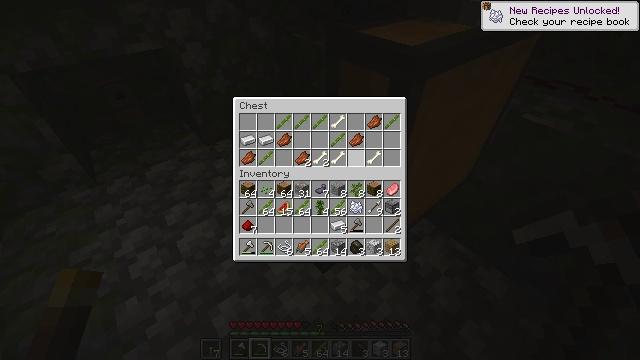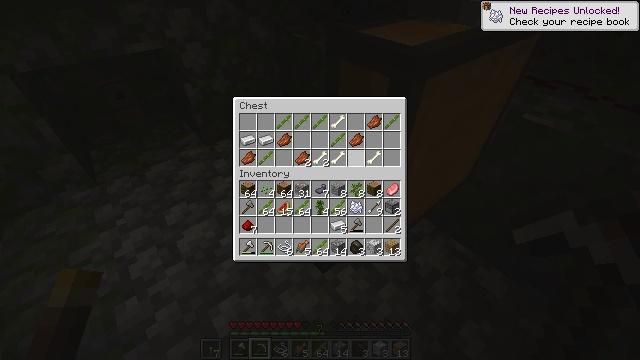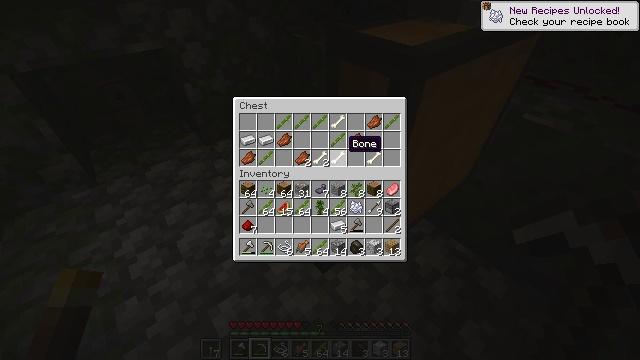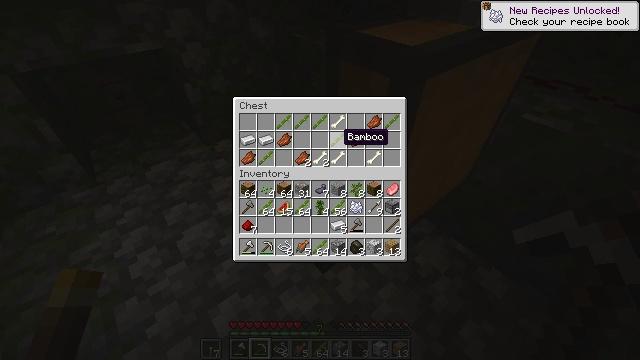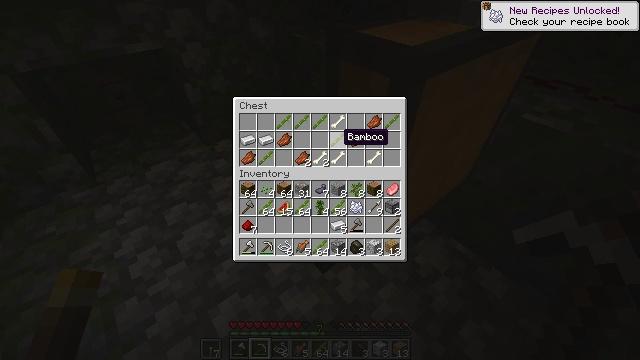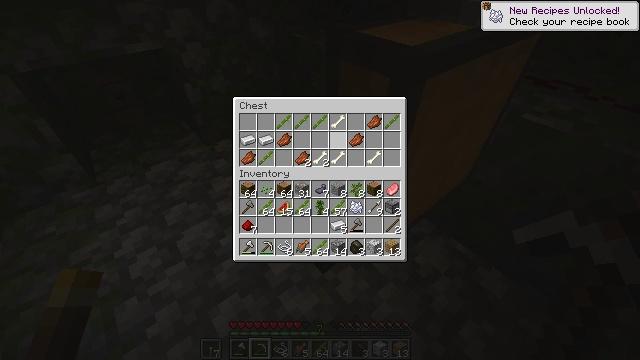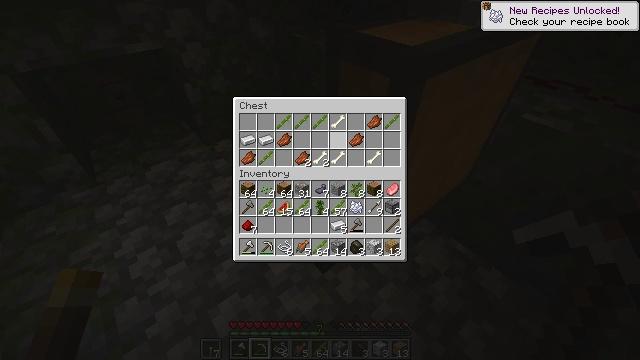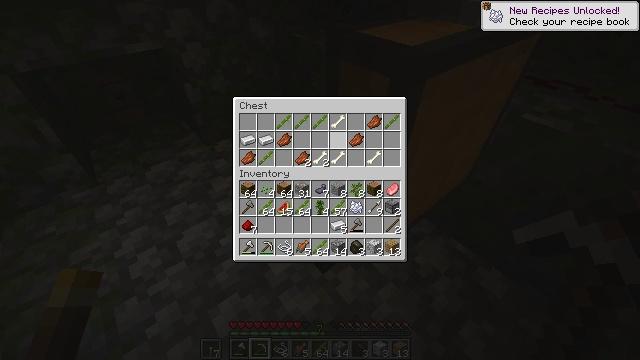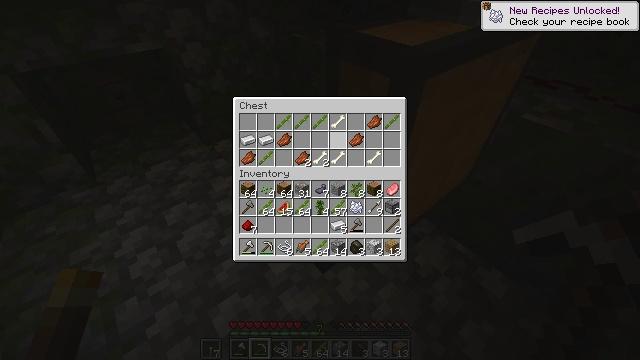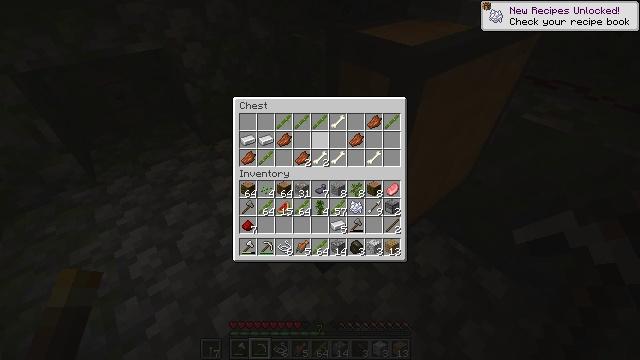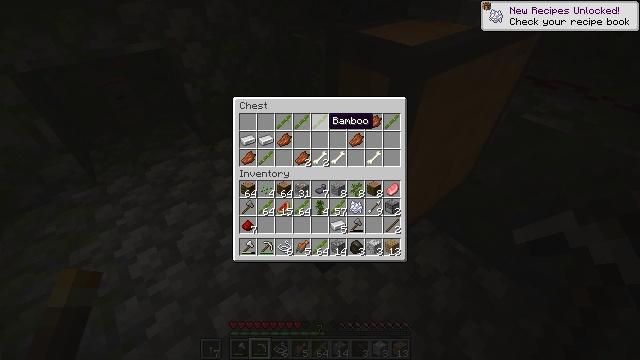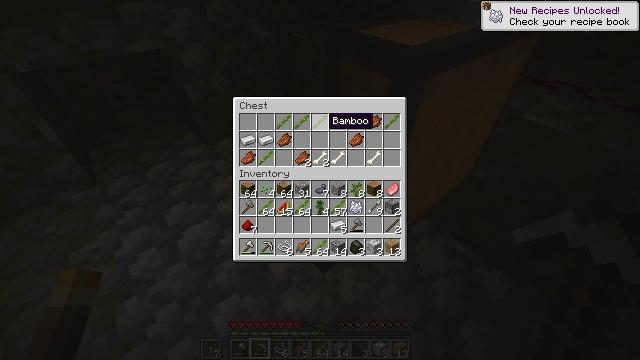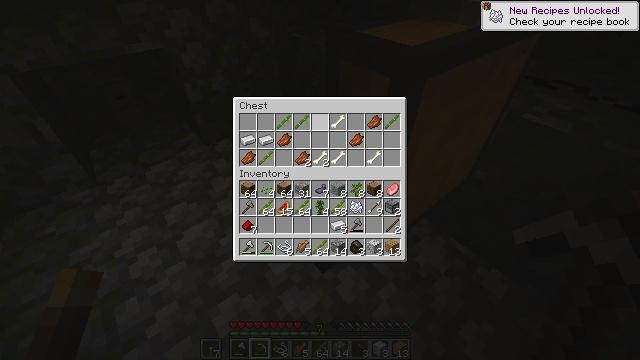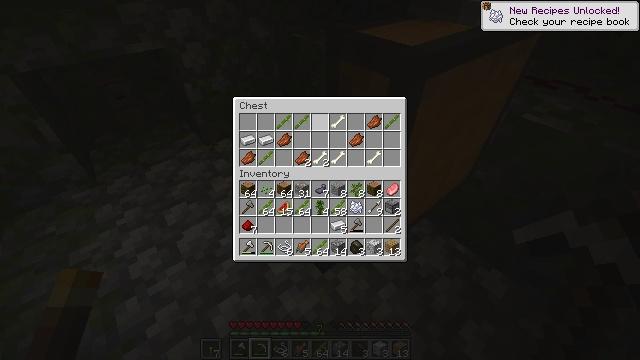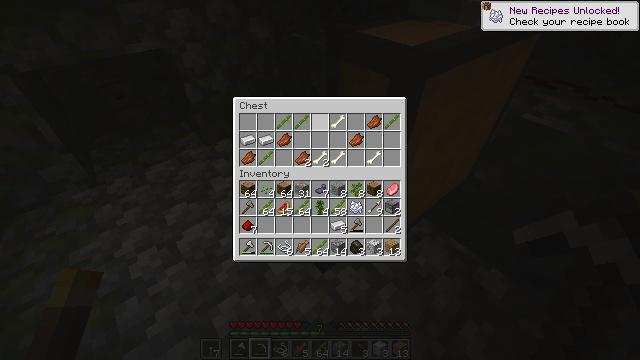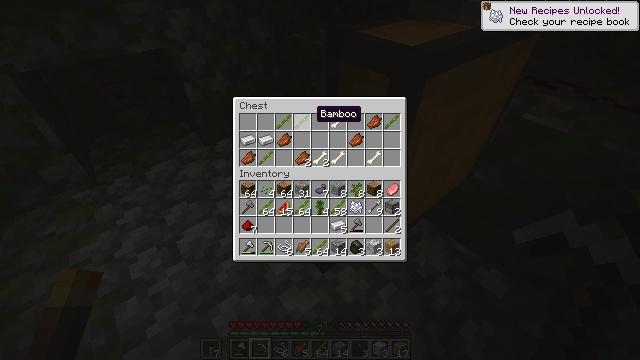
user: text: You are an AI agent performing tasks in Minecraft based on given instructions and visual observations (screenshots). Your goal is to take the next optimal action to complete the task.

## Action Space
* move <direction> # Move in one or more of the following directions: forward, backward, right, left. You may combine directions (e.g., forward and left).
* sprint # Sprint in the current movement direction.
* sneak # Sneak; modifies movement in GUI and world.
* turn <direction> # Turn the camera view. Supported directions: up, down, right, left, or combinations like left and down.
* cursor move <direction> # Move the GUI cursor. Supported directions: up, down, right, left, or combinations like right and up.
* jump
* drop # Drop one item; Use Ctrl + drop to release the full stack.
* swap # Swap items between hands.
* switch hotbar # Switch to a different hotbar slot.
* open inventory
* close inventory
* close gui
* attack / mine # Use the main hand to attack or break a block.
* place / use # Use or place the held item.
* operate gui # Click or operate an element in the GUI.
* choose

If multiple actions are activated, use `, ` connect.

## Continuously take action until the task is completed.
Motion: motion action
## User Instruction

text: Gather redstone wire from the ground.
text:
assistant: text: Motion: sneak, operate gui
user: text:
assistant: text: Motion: sneak, operate gui
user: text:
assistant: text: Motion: sneak, cursor move up
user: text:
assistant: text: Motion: sneak
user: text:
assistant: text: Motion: sneak, operate gui
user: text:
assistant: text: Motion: sneak, operate gui
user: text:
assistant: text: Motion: sneak, operate gui
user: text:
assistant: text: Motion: sneak, operate gui
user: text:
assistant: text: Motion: sneak, cursor move left and up
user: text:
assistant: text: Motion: sneak
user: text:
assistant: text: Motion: sneak
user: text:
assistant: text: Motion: sneak, operate gui
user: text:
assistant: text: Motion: sneak, operate gui
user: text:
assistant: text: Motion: sneak, operate gui
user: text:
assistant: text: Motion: sneak
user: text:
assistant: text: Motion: sneak
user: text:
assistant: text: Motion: sneak, operate gui
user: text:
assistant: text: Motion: sneak, operate gui
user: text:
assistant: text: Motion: sneak, operate gui
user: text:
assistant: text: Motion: sneak
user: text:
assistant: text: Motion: sneak
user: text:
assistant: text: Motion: sneak, operate gui
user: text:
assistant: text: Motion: sneak, operate gui
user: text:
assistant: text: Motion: sneak, operate gui
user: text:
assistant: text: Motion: sneak, operate gui
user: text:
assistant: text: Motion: sneak
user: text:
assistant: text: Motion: sneak
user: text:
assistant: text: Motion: sneak, cursor move down
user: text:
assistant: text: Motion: sneak
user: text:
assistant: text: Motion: sneak